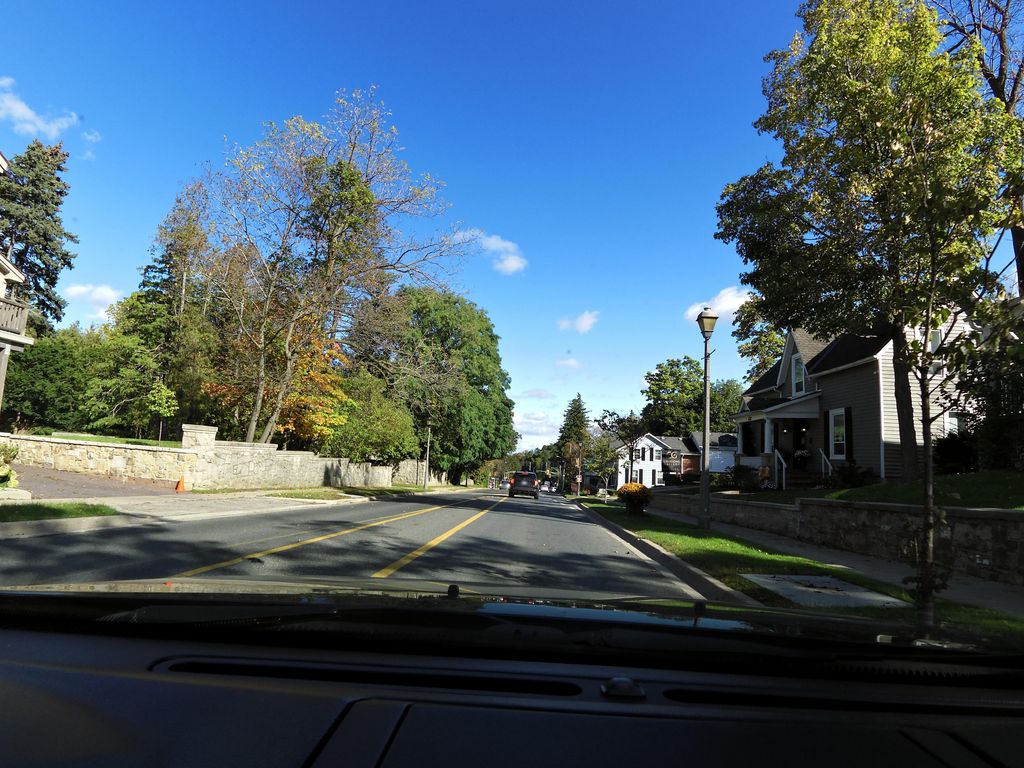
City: hamilton